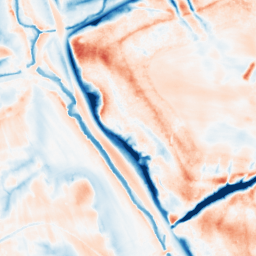
Category: multiscale
Decomposition family: dog_multiscale
Decomposition parameters: sigma_ratio: 1.6
n_scales: 6
base_sigma: 0.5
Upsampling method: quartic
Upsampling parameters: scale: 2
Upsampling scale: 2